Field crop: maize
Growth stage: 2
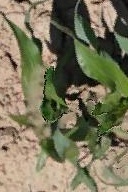
Species: maize